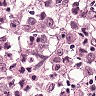
Metastatic tissue present: yes